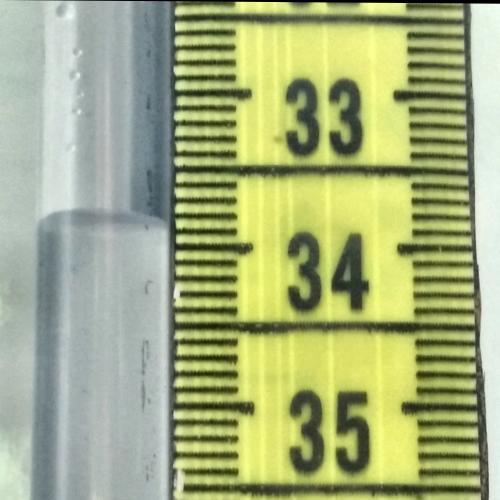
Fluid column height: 33.8 cm